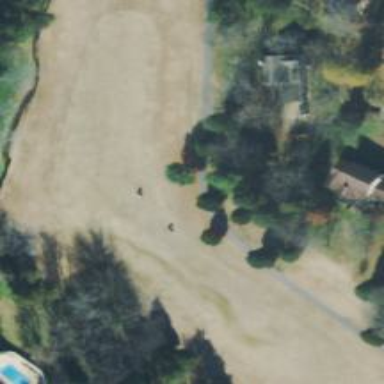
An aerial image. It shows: Path for both roads and golfers.